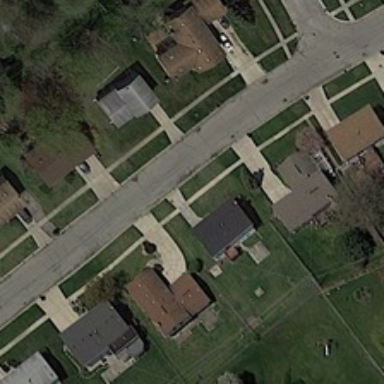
Some flats are at both side of the road with courtyard .